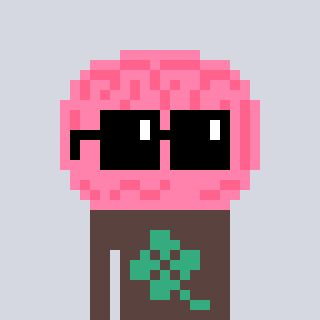
a pixel art character with square black sunglasses, a brain-shaped head and a darkbrown-colored body on a cool background